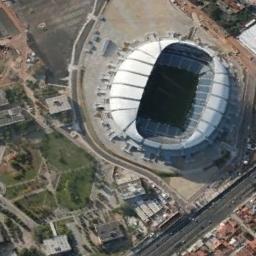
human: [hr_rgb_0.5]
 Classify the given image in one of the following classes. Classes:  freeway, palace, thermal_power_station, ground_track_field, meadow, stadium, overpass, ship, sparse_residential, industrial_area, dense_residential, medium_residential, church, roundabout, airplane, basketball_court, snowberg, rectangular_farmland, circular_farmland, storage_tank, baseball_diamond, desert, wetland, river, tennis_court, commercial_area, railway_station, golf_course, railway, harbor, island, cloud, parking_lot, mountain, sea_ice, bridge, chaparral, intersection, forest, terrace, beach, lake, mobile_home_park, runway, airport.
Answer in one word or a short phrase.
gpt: stadium